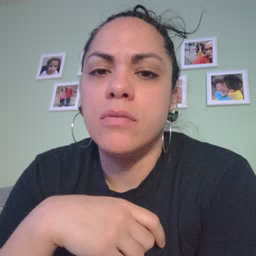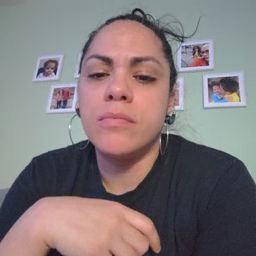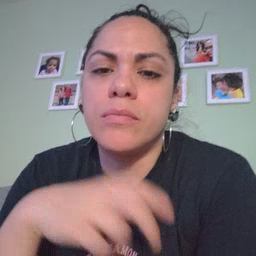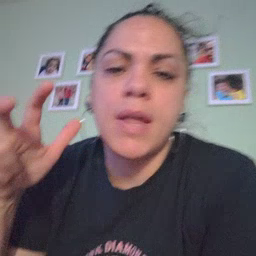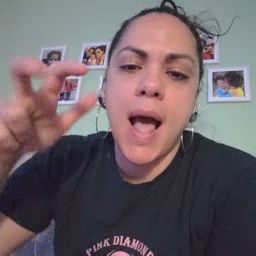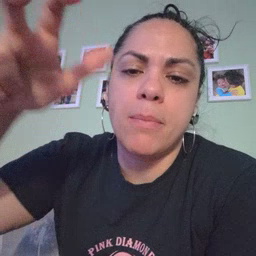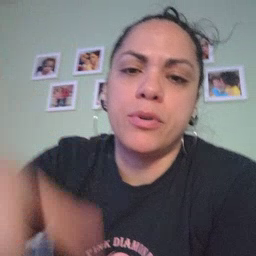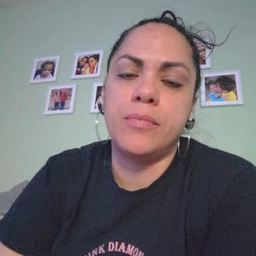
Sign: helicopter